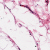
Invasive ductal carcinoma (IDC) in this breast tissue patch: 0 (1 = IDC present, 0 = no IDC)